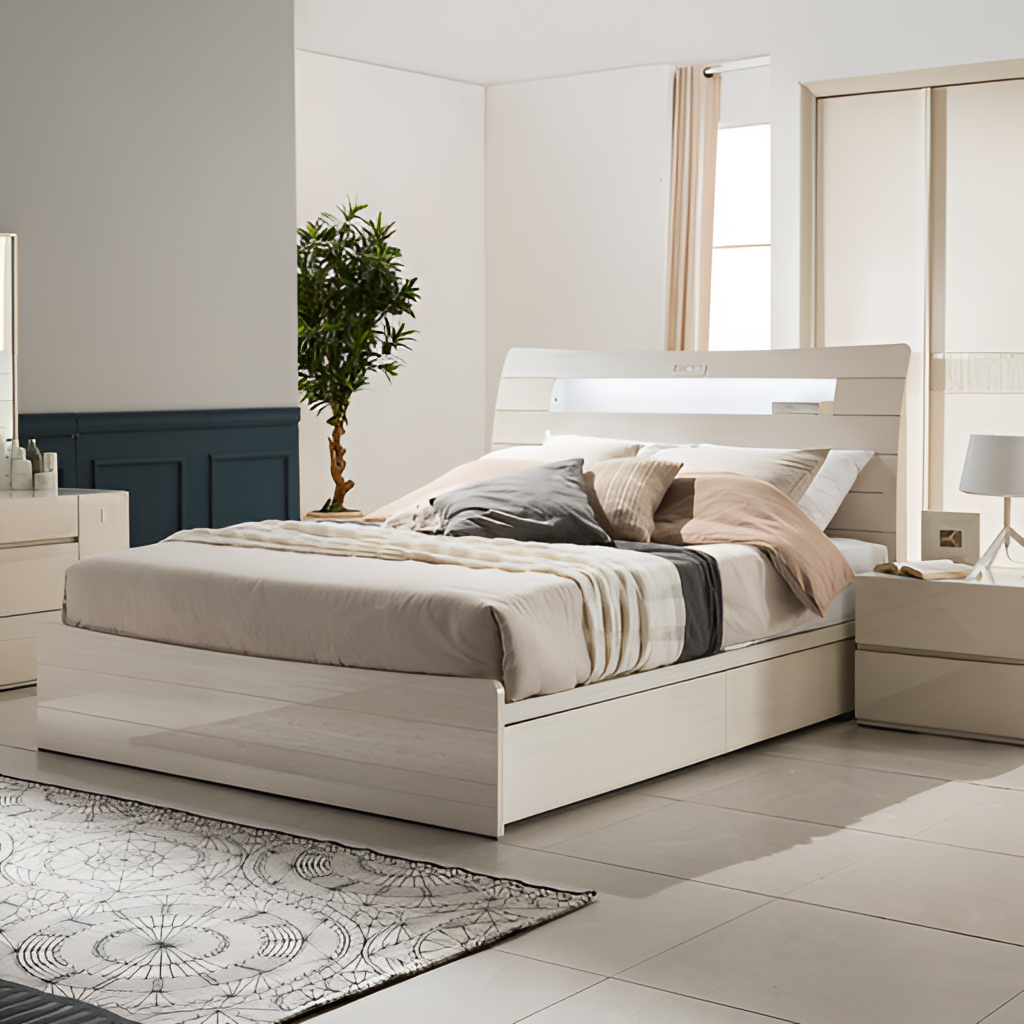
white wood bed, bedroom, tile flooring, with large square pattern, paint wallpaper, with horizontal two tone pattern, modern